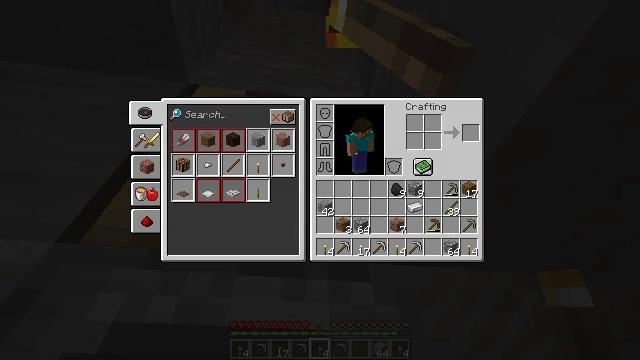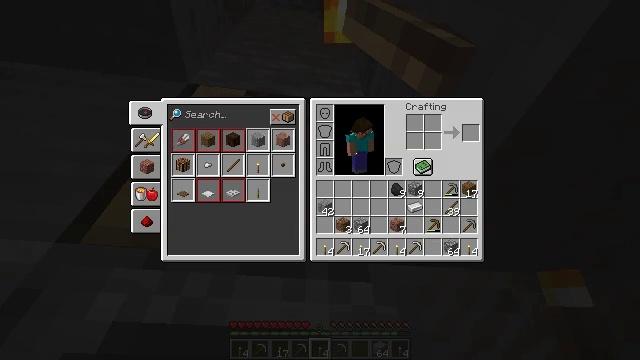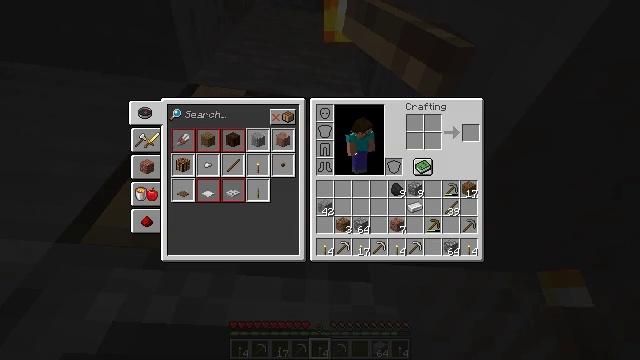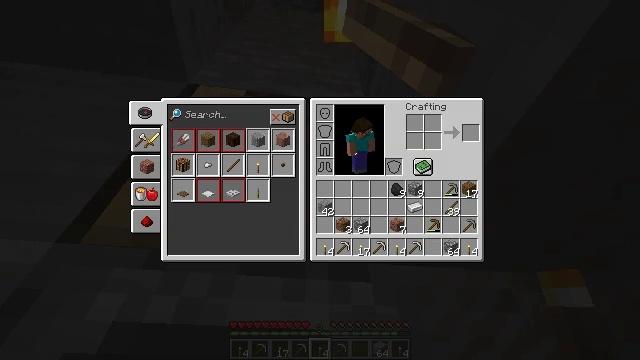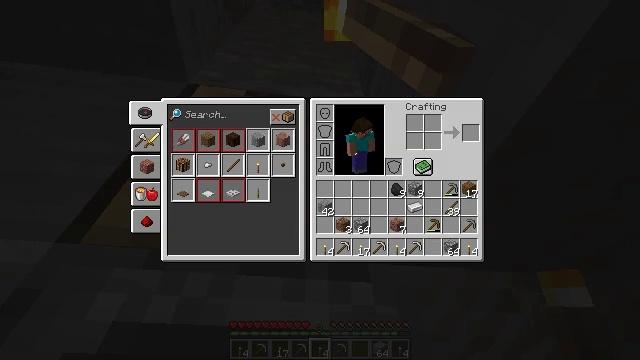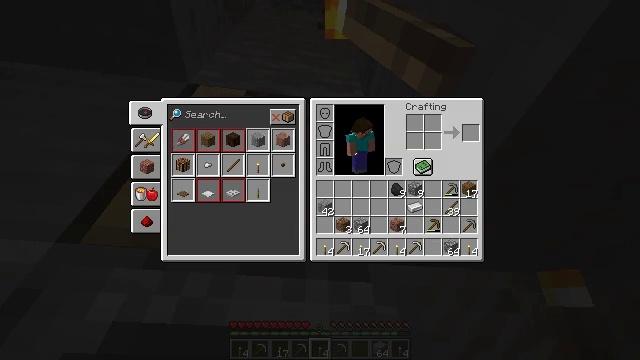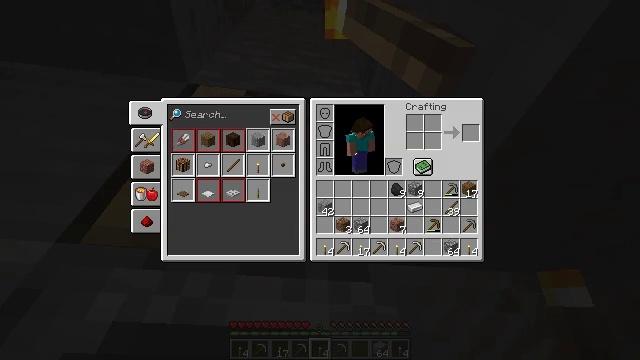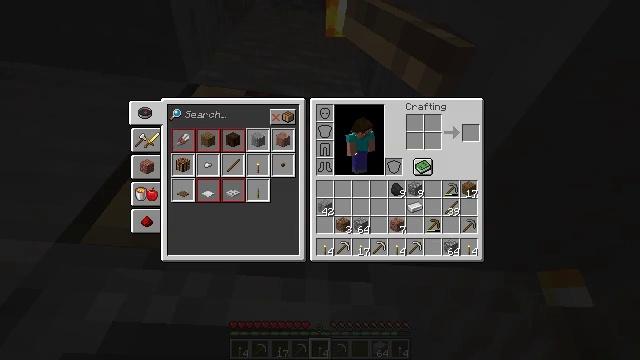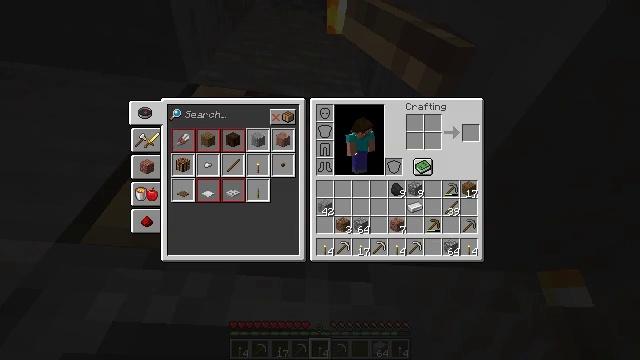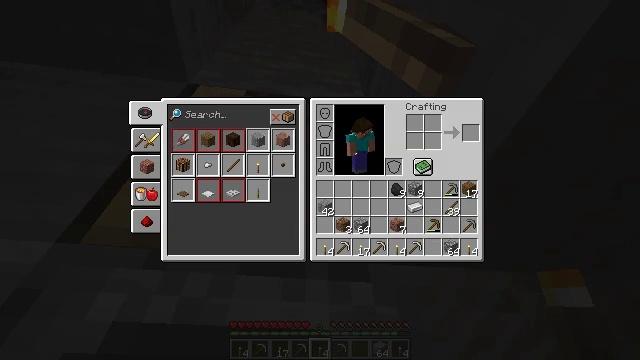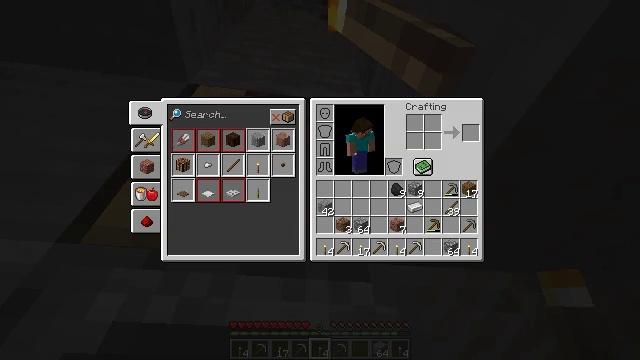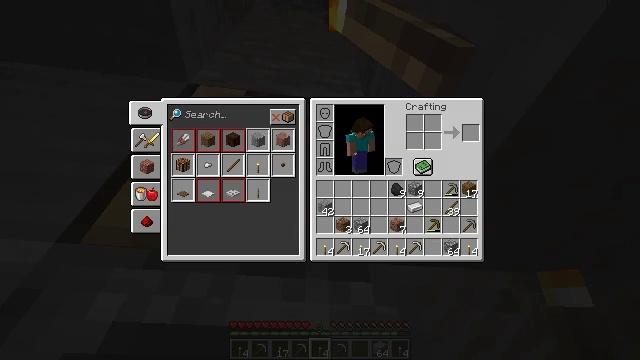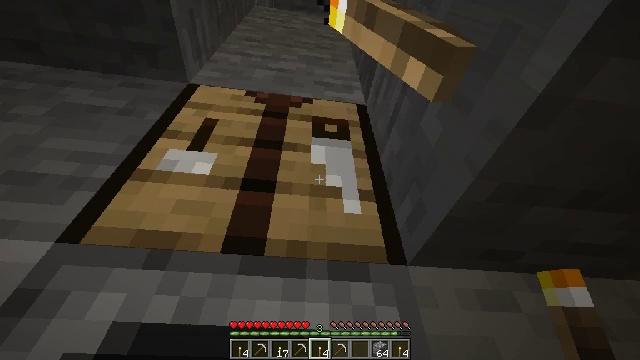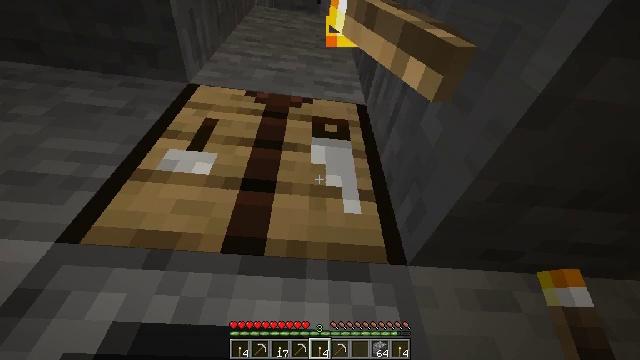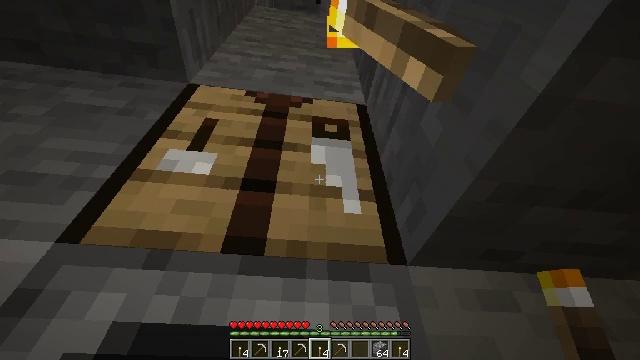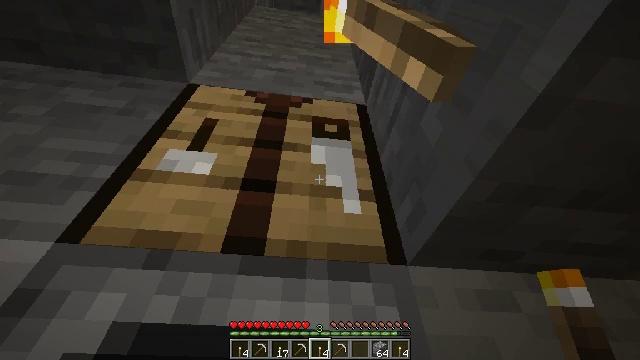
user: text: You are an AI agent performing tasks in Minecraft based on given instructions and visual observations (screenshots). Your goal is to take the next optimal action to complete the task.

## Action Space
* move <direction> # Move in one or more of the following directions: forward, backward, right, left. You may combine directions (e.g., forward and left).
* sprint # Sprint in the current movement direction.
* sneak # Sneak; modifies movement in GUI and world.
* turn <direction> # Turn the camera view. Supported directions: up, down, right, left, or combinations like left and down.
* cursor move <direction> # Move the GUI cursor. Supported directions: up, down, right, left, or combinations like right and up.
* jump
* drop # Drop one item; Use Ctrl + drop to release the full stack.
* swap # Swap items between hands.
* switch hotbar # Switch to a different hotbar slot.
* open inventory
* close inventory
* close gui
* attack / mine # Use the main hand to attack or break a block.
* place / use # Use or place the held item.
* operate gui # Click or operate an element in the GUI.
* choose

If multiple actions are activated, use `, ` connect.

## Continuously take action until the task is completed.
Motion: motion action
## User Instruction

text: Recycle the crafting table.
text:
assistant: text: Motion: no_op
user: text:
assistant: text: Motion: no_op
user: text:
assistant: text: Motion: no_op
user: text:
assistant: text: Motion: no_op
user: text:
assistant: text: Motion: no_op
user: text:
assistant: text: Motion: no_op
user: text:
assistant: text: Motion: no_op
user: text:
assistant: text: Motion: no_op
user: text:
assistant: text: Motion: no_op
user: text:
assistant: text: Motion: no_op
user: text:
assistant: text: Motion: no_op
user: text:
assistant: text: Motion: no_op
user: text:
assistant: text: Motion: close gui
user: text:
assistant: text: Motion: open inventory
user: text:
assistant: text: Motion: open inventory
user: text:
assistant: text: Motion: open inventory
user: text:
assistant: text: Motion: no_op
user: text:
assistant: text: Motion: no_op
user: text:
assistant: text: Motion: no_op
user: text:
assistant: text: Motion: no_op
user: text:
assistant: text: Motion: no_op
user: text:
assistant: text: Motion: turn left and up
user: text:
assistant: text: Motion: turn left and up
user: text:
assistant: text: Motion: turn left
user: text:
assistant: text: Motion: turn left and down
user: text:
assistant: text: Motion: turn left and down
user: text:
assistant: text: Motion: turn left and down
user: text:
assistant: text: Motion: turn left and down
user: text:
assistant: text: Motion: turn down
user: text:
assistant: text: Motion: turn down